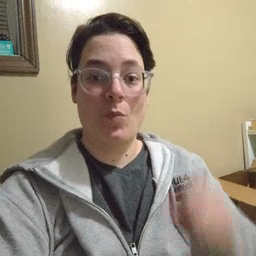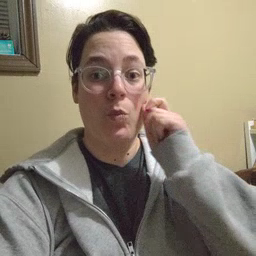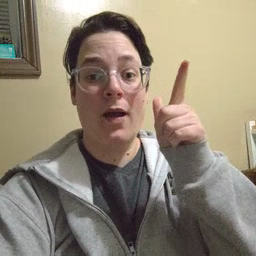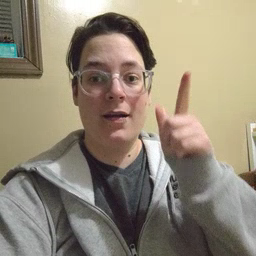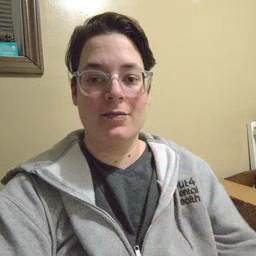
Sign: awake